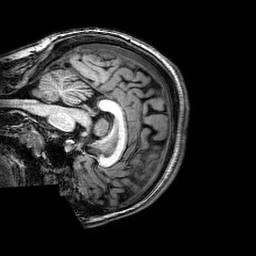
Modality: T1w
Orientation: sagittal
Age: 18
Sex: female
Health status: healthy
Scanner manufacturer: philips
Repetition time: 0.008197 s
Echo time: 0.00377 s